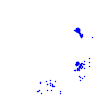
Particle: pion